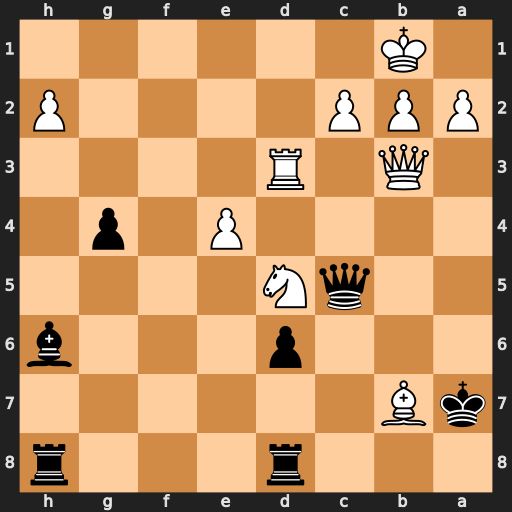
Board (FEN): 3r3r/kB6/3p3b/2qN4/4P1p1/1Q1R4/PPP4P/1K6
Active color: b
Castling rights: -
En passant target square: -
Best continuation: Qg1+ Rd1 Qxd1#